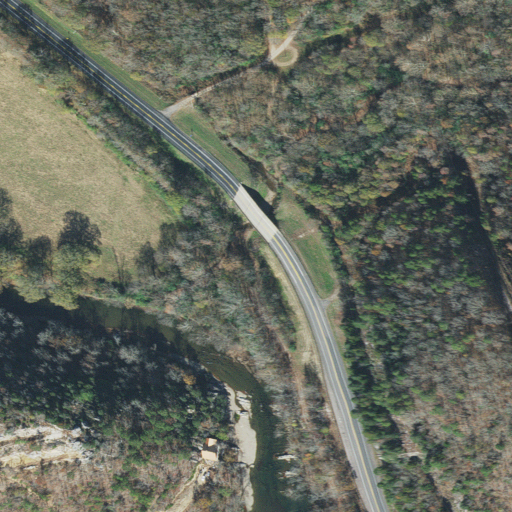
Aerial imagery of valley in Arkansas named Jones Valley containing deciduous forest, mixed forest, pasture, low intensity development, evergreen forest, open development, open water, herbaceous wetlands, medium intensity development, woody wetlands, and shrub